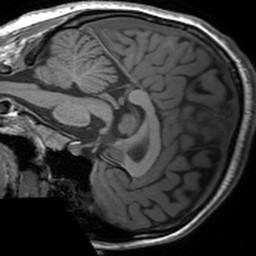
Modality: T1w
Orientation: sagittal
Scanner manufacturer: siemens
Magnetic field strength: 3 T
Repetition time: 1.54 s
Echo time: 0.00234 s